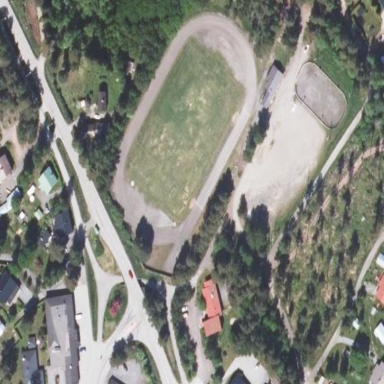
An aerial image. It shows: Soccer pitch designated for leisure and sports activities.